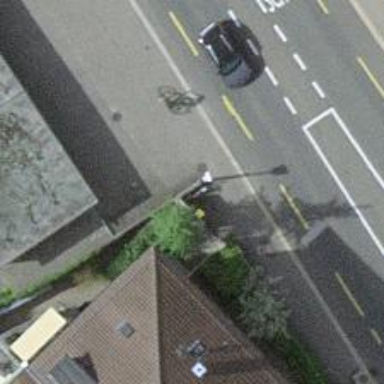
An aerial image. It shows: Enforcement at the location includes traffic signals.